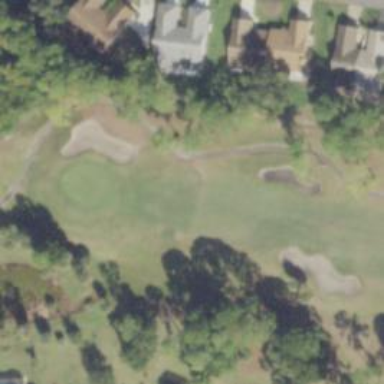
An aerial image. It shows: Path for golf carts.